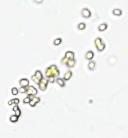
Label: Phaeocystis